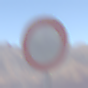
Verkehrszeichen: VerbotFahrzeugeAllerArt
Umgebung: Outdoor, Nature
Tageszeit: Midday
Wetter: Clear
Licht: Natural
Jahreszeit: NotSpecified
Kontrast: HighContrast